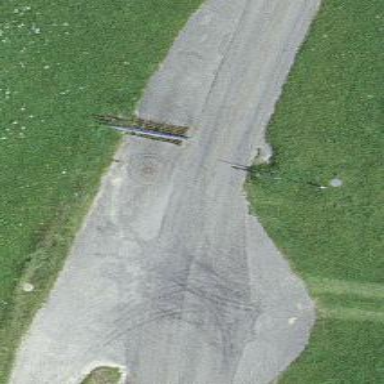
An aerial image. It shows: Cattle grid barrier.